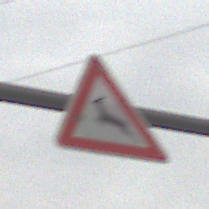
Verkehrszeichen: WildwechselRechts
Umgebung: Outdoor, Nature
Tageszeit: MorningAfternoon
Wetter: Overcast
Licht: Natural
Jahreszeit: NotSpecified
Kontrast: LowContrast